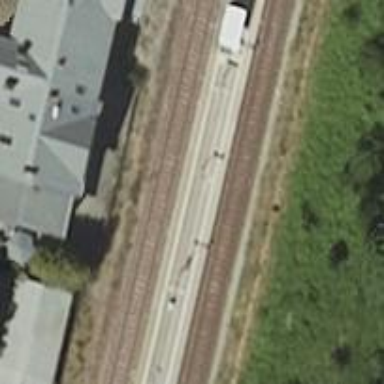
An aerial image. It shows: Solitary milestone along the railway.